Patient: sex F, age 53
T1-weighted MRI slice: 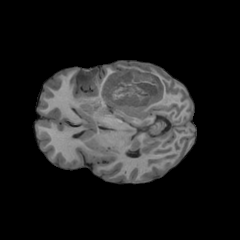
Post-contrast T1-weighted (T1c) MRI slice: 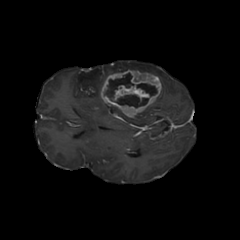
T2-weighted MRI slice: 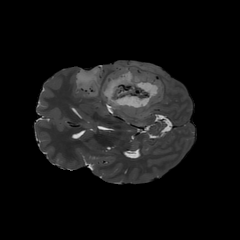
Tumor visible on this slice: yes
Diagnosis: Glioblastoma, IDH-wildtype
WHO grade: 4